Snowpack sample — Buffalo Mountain, Silverthorne, Colorado, USA (1/25/25, 10:11 AM MST)
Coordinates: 39.6222, -106.1139
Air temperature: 22 °F
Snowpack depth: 110 cm
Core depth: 40 cm
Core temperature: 46.4 °F
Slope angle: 12°, slope face: 102°
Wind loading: high
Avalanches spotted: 0
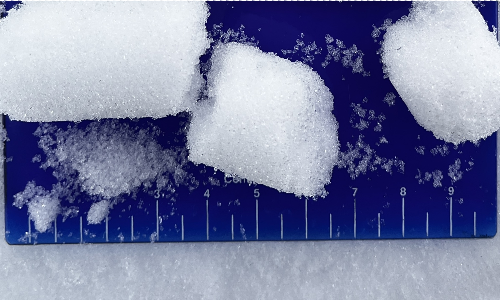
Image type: core
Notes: No avalanches nearby, collected on the outskirts of a fire break 15 meters from the treeline, on way to Buffalo and Red Mountain